Interaction volume radius: 10 \u00c5
Interaction volume height: 30 \u00c5
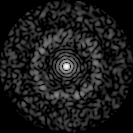
Disorder parameter: 0.8197